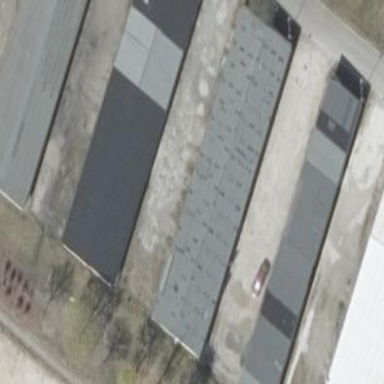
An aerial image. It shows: Group of garages.